Question: I'm using bullet 2.82 (double precision) with a fixed simulation time step of 1ms.
I use the following code to setup the world:
'''
collision_config = new btDefaultCollisionConfiguration();
dispatcher = new btCollisionDispatcher(collision_config);
overlappingPairCache = new btDbvtBroadphase();
constraintSolver = new btSequentialImpulseConstraintSolver();
dynamicsWorld = new btDiscreteDynamicsWorld(dispatcher, overlappingPairCache, constraintSolver, collision_config);
dynamicsWorld->setGravity(btVector3(0, 0, -9.81));
btContactSolverInfo& solverInfo = dynamicsWorld->getSolverInfo();
solverInfo.m_numIterations = 2000;
solverInfo.m_globalCfm = 0.0;
solverInfo.m_erp = 0.2;
solverInfo.m_solverMode |= SOLVER_USE_2_FRICTION_DIRECTIONS;
solverInfo.m_sor = 1.3;
solverInfo.m_splitImpulse = 1;
solverInfo.m_splitImpulsePenetrationThreshold = -0.02;
'''
For the character I use hinge constraints with angular motors.
Both floor and foot have a friction of 0.3.
This is a capture of my character trying to lift the left leg. The center of mass, is on the right leg, but the floor exerts a high force on the left foot (red arrow). You can actually see when the foot snaps free, right before it starts to fall.
I have no idea why this happens. Shouldn't friction only have an effect on movements on the xy-plane? So lifting the foot should always be possible, no matter how high the friction.

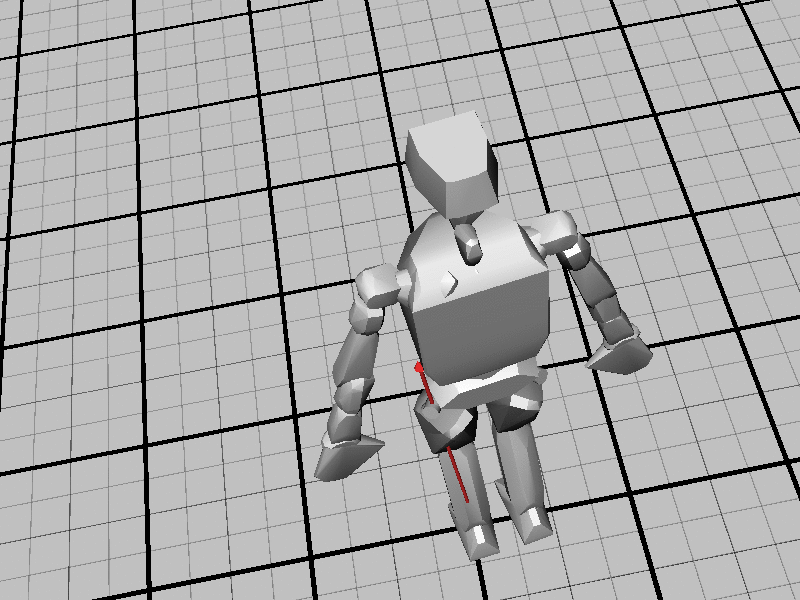
Answer: I fixed the problem by using a primitive shape (btBoxShape) for the floor instead of using meshes for everything. Apparently mesh<->mesh collisions in bullet are a little bit fishy.